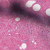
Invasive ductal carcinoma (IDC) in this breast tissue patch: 0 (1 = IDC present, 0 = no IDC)